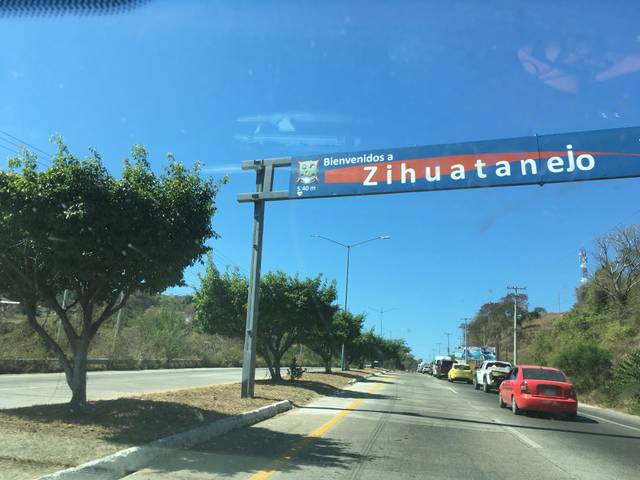
Region: Mexico
Coordinates: 17.647, -101.515